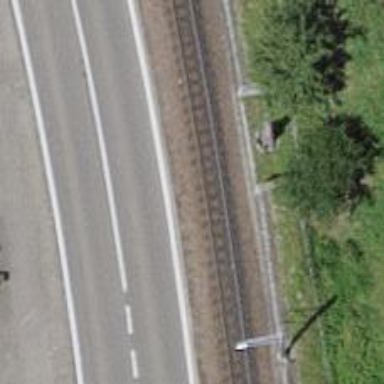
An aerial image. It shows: Narrow gauge railway with electrified contact lines.